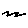
Label: zigzag